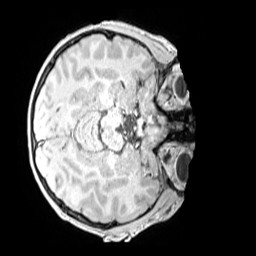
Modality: MP2RAGE
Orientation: axial
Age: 12
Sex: male
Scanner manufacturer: siemens
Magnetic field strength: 3 T
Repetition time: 4 s
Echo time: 0.00299 s